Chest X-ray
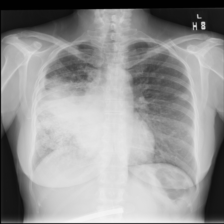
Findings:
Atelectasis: negative
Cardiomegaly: negative
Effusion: negative
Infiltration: positive
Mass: positive
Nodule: negative
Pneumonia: negative
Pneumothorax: negative
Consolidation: negative
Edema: negative
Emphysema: negative
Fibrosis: negative
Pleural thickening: negative
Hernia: negative